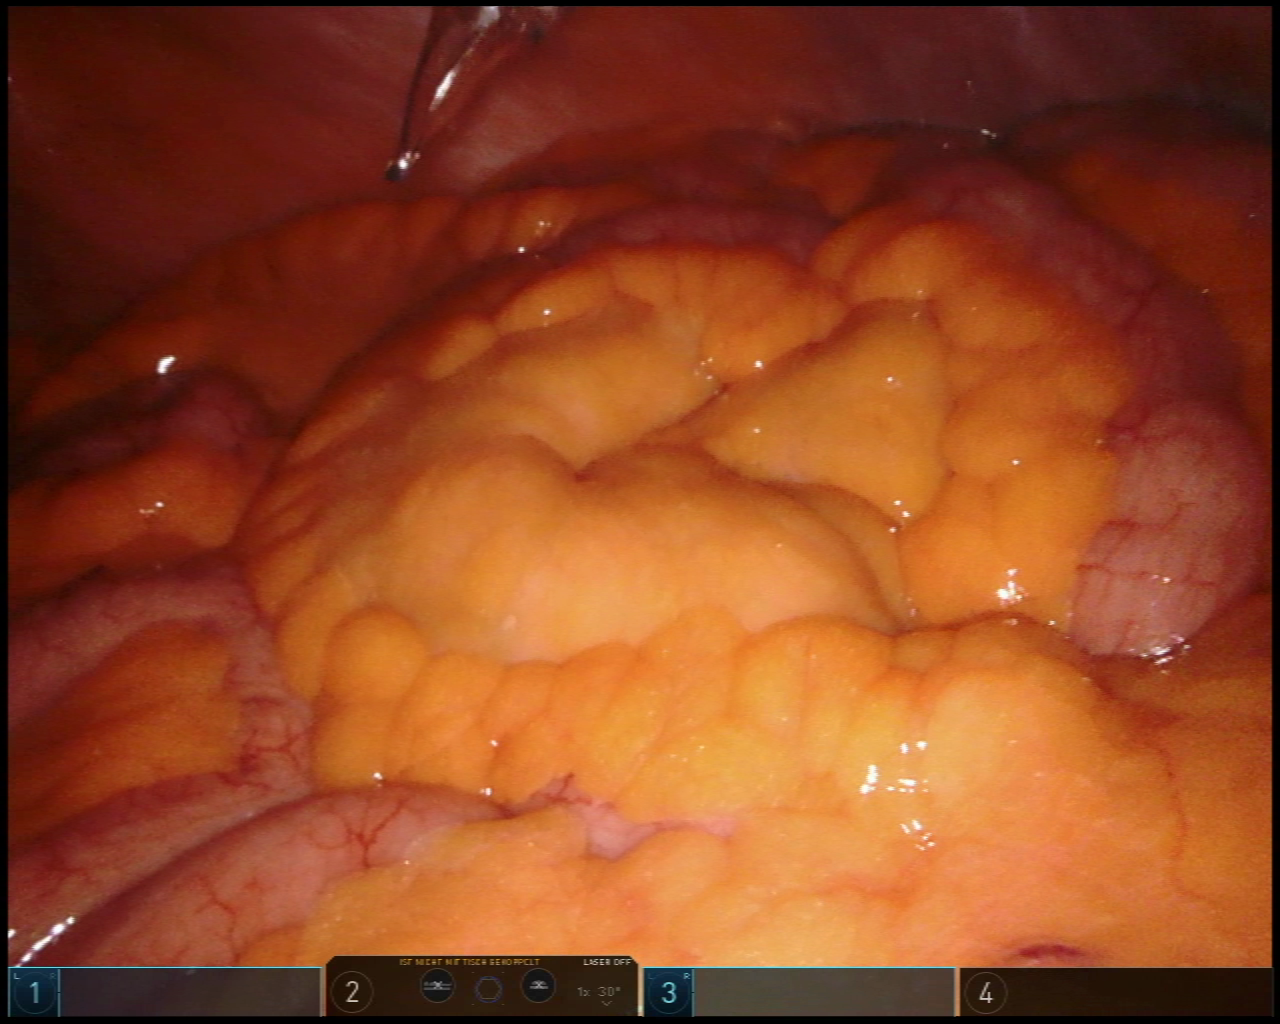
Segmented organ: small_intestine
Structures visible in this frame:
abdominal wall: yes
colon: no
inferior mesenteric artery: no
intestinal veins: no
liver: no
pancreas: no
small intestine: yes
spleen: no
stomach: no
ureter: no
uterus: no
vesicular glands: no